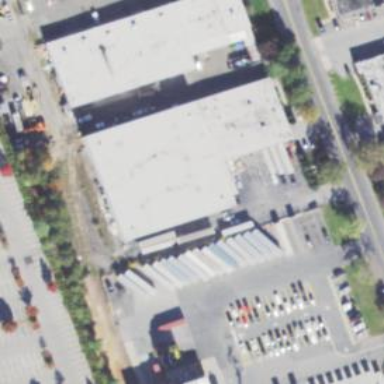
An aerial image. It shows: Commercial building.